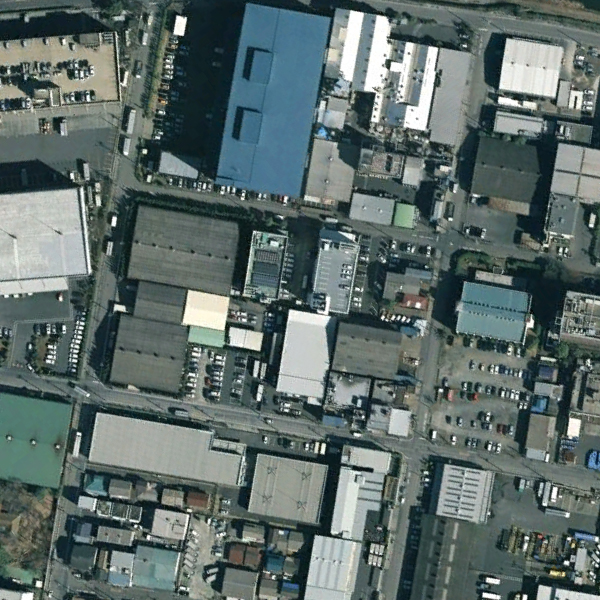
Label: Industrial